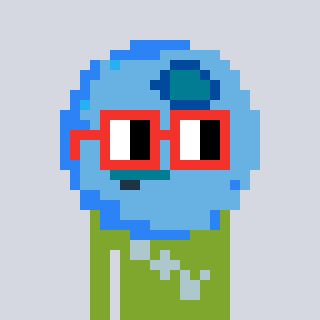
a pixel art character with square red glasses, a blueberry-shaped head and a slimegreen-colored body on a cool background